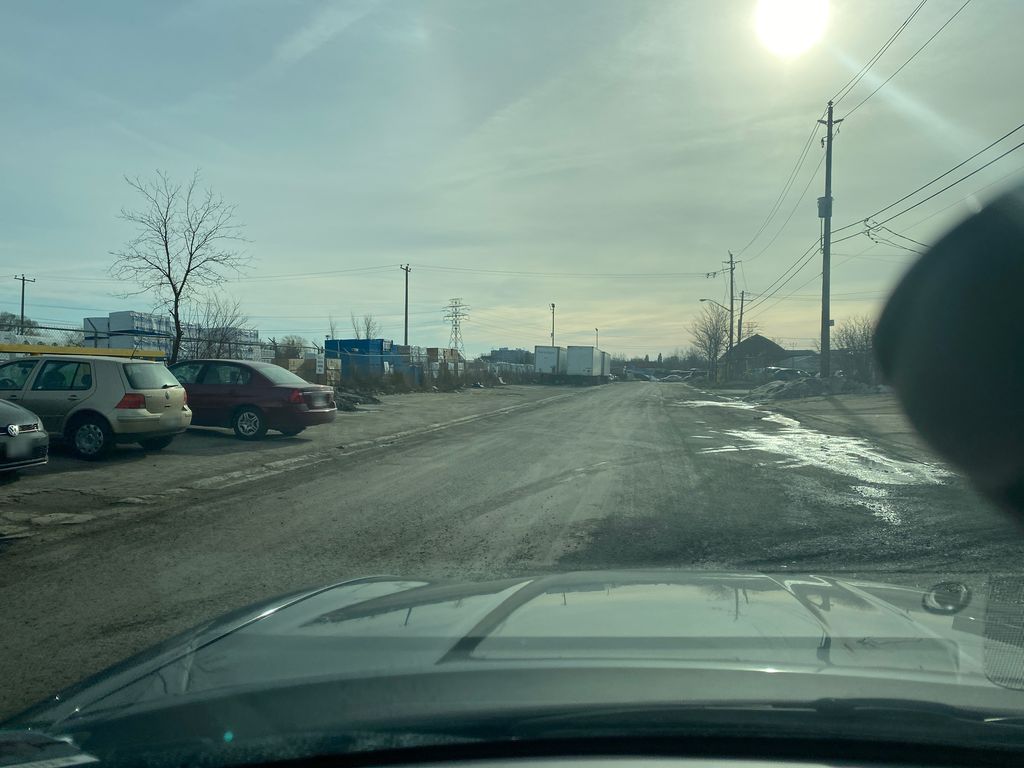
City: toronto